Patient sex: F
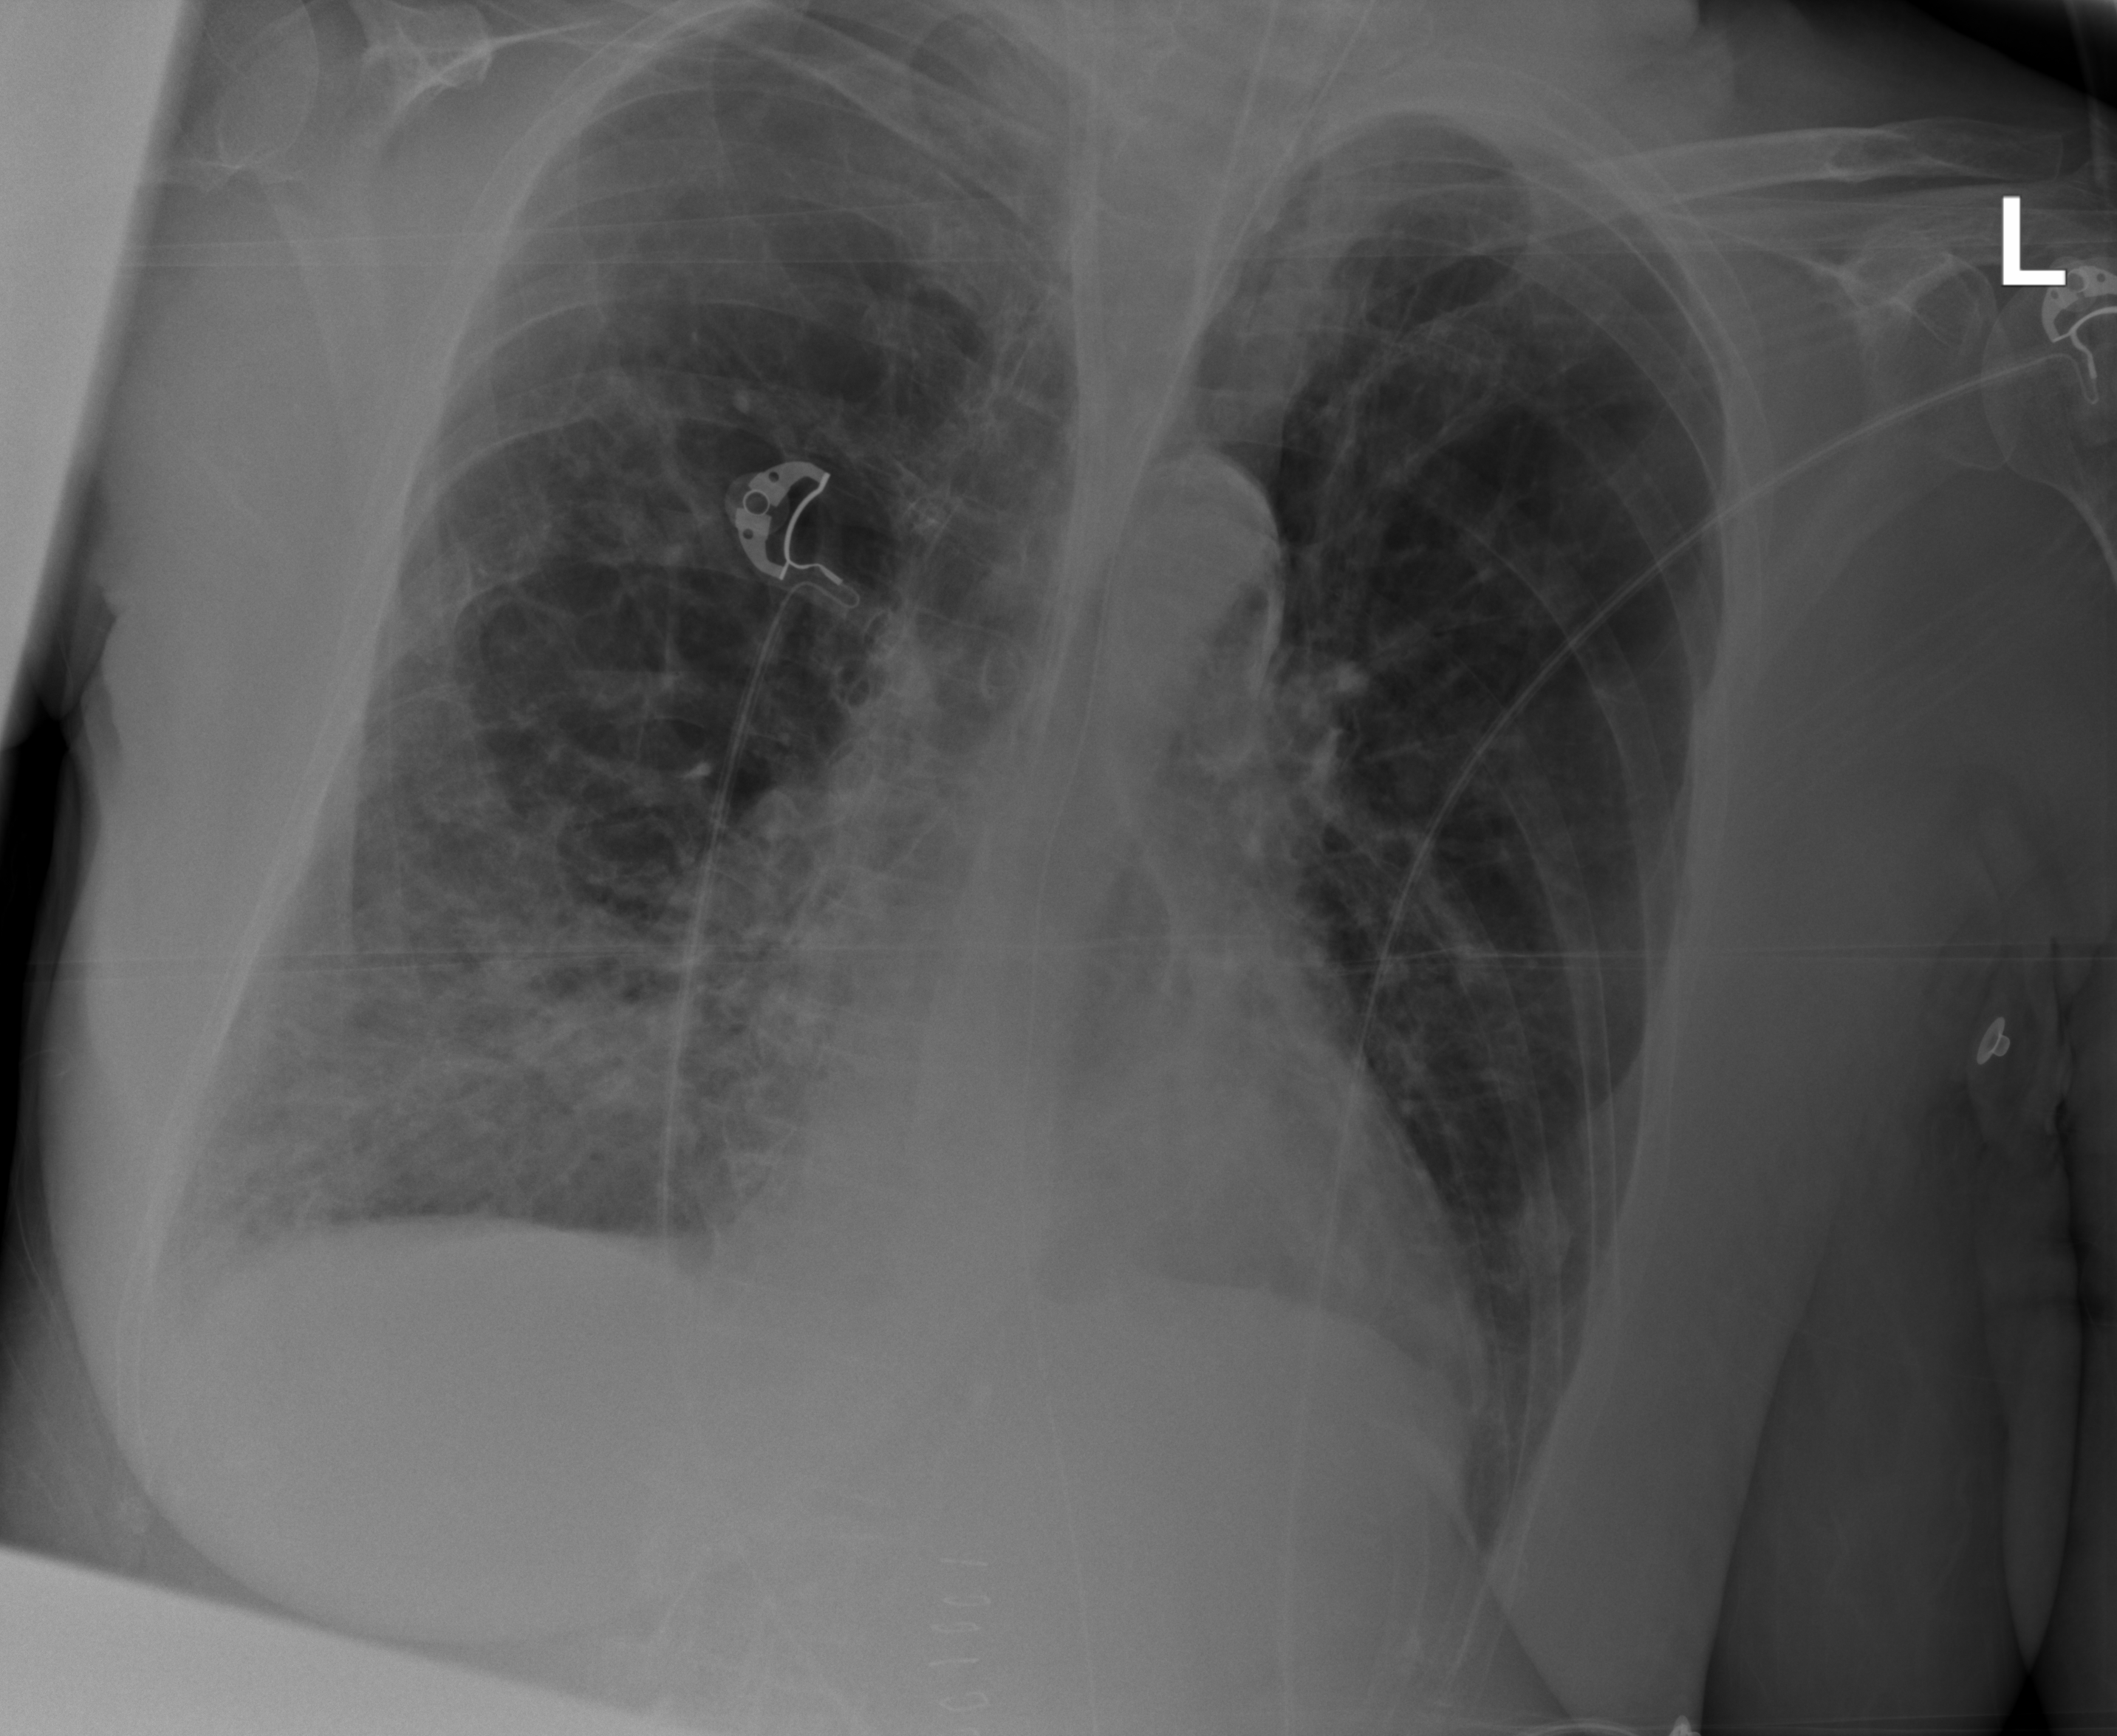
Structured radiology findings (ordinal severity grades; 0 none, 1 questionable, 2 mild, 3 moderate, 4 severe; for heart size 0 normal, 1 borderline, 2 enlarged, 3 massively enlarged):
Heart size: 0
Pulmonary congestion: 0
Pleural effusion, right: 3
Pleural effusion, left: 1
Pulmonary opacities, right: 0
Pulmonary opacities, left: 0
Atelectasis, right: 3
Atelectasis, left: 2